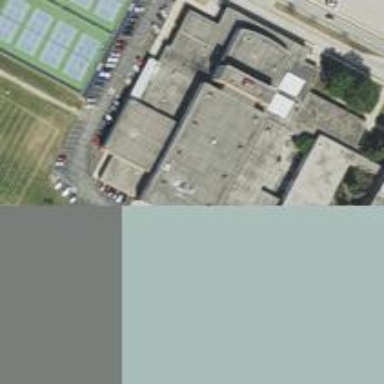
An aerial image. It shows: Parking area with surface.